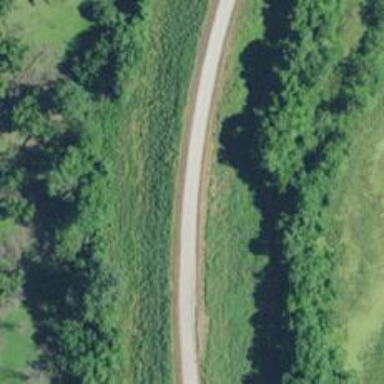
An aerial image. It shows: Unclassified road running alongside levee embankment.